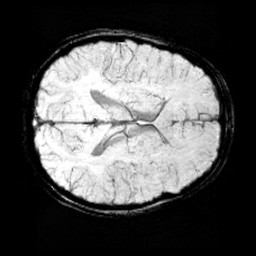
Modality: minIP
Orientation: axial
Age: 12
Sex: male
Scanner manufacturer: siemens
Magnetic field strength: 3 T
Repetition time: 0.027 s
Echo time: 0.02 s